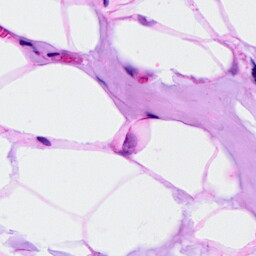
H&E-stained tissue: Breast